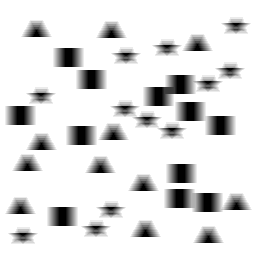
Squares: 12
Triangles: 12
Stars: 12
Total shapes: 36